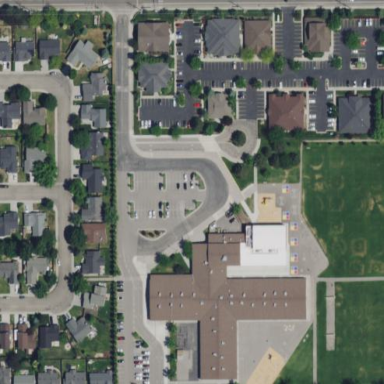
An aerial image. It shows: School building.